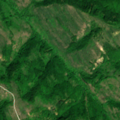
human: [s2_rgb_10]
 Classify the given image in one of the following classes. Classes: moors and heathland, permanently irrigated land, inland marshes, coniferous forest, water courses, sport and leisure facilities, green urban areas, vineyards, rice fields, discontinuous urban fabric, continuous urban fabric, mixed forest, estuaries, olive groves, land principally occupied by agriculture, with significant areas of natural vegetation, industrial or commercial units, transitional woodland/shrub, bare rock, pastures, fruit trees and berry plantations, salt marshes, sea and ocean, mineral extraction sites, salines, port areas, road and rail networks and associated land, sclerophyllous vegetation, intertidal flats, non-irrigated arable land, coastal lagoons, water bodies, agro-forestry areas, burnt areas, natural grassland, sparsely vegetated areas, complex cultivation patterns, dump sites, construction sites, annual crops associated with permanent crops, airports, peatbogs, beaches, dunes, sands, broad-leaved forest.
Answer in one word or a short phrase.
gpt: pastures, broad-leaved forest